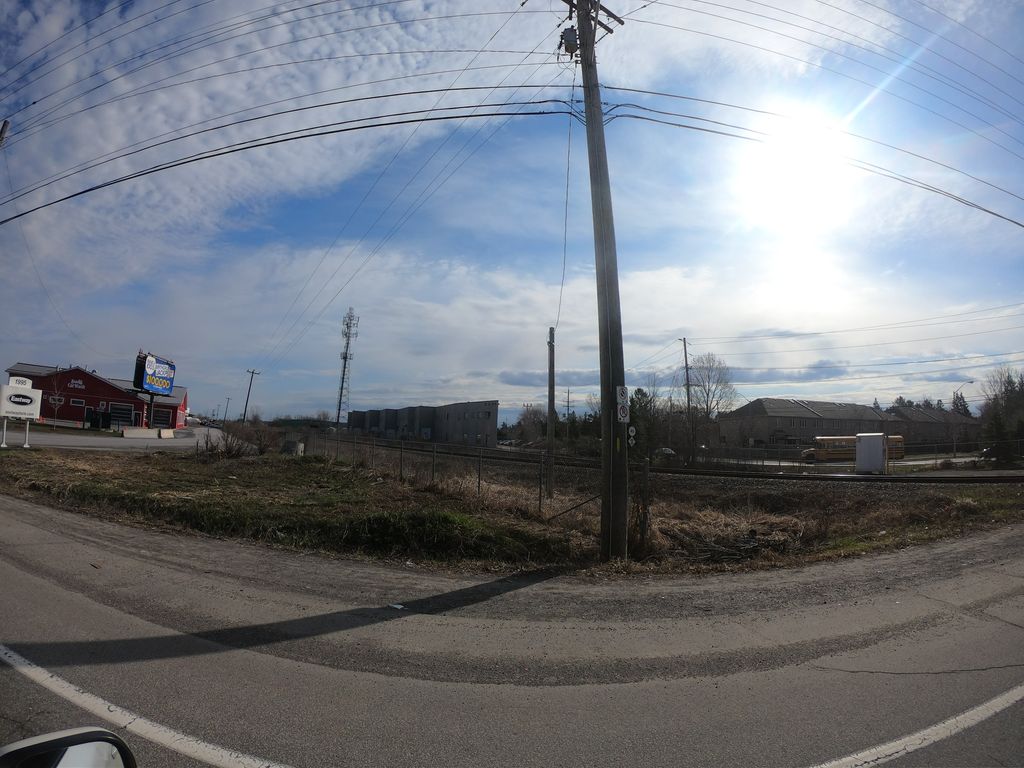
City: ottawa-gatineau